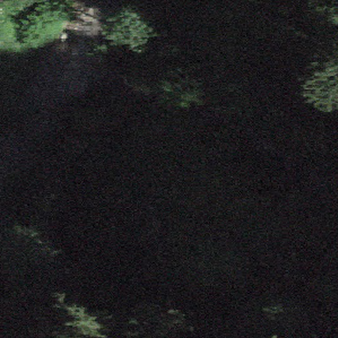
Label: other